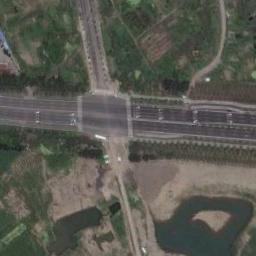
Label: intersection